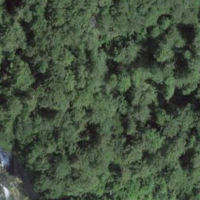
EUNIS habitat code: 45
Species observed at this site:
Fagus sylvatica